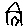
Label: house